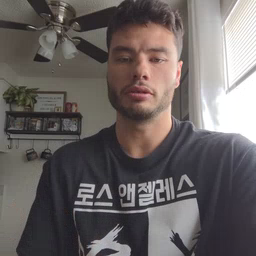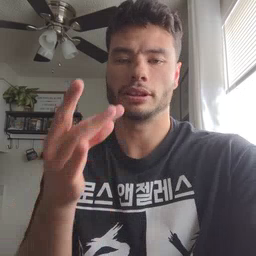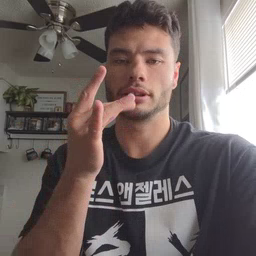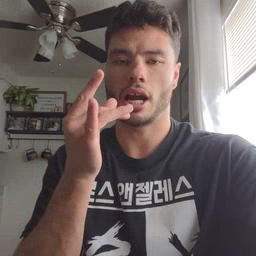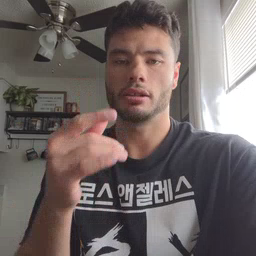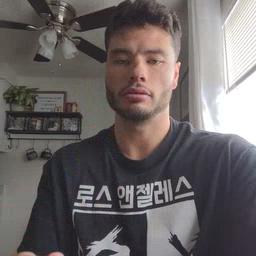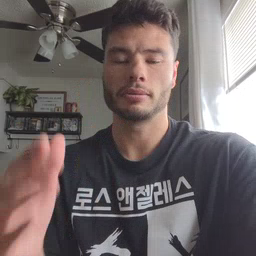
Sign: snack